Field crop: maize
Growth stage: 2
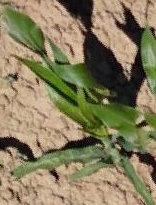
Species: maize